Brain MRI, modality: ceT1
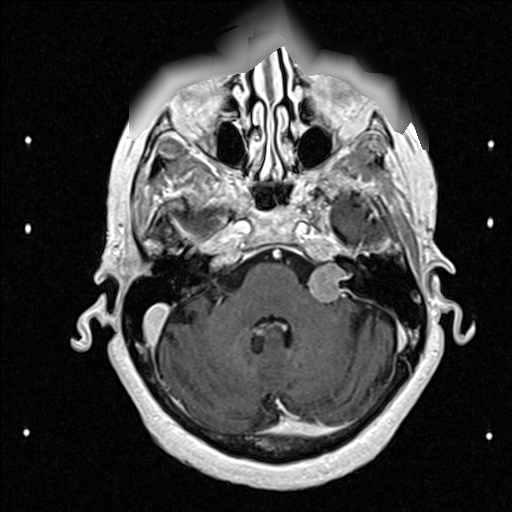